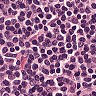
Metastatic tissue present: no